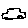
Label: car